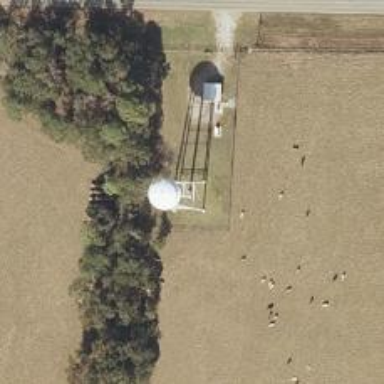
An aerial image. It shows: Water tower that is man-made.